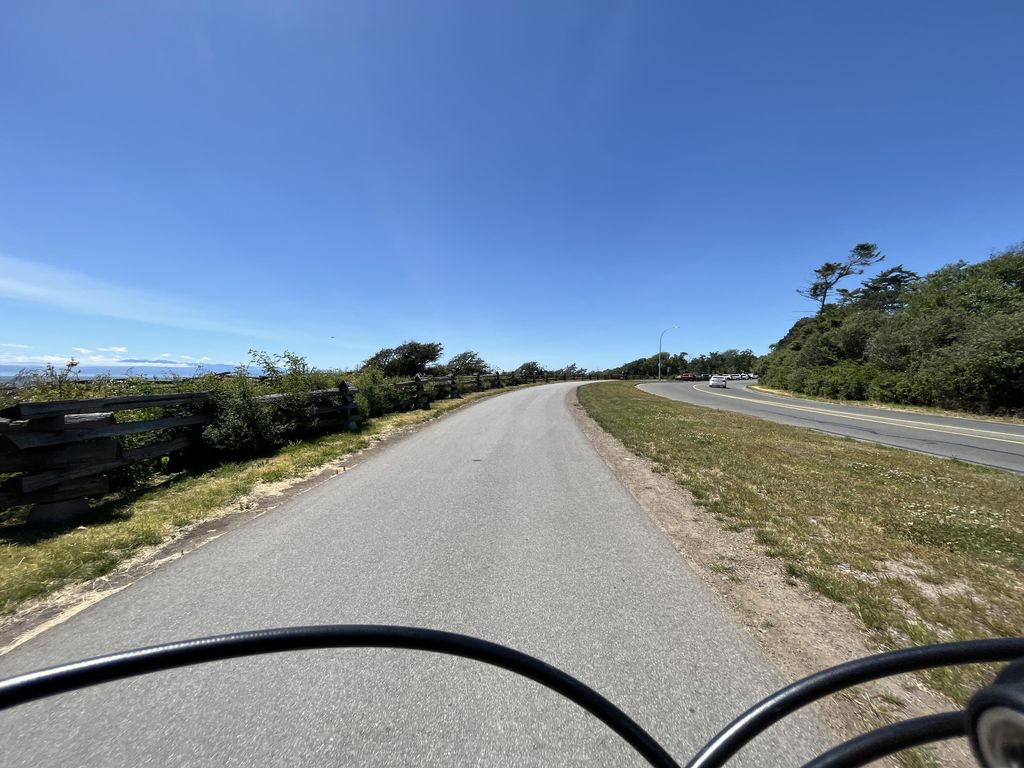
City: victoria